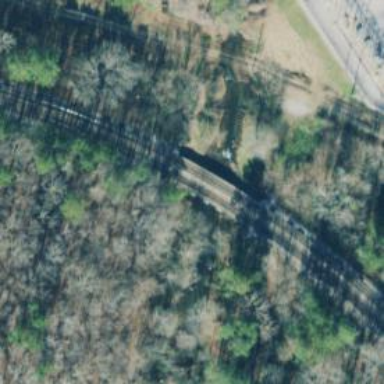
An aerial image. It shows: Railway bridge.